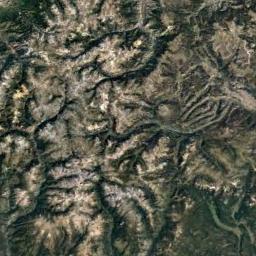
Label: mountain